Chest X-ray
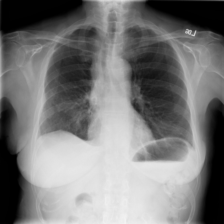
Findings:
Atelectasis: negative
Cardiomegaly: negative
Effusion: negative
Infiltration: negative
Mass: negative
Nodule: negative
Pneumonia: negative
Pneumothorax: positive
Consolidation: negative
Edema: negative
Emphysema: negative
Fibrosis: negative
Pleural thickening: negative
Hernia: negative